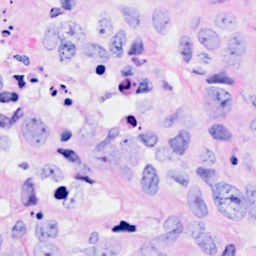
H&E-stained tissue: Breast